高二 · 度量几何学
11. 如图所示, 在山顶铁塔上 $B$ 处测得地面上一点 $A$ 的俯角为 $\alpha$, 在塔底 $C$ 处测得 $A$处的俯角为 $\beta$.已知铁塔 $B C$ 部分的高为 $h$, 求山高 $C D$.

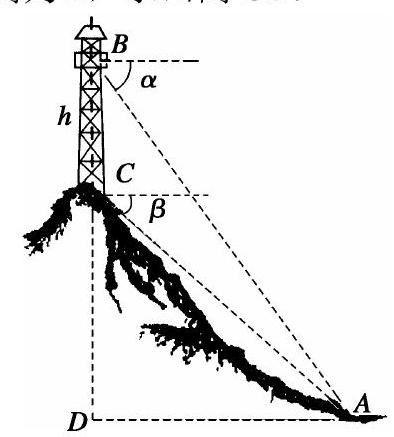
答案: 在 $\triangle A B C$ 中, $\angle B C A=90^{\circ}+\beta$,

$\angle A B C=90^{\circ}-\alpha$,

$\angle B A C=\alpha-\beta, \angle C A D=\beta$.

根据正弦定理得: $\frac{A C}{\sin \angle A B C}=\frac{B C}{\sin \angle B A C}$,

即 $\frac{A C}{\sin \left(90^{\circ}-\alpha\right)}=\frac{B C}{\sin (\alpha-\beta)}$,

$\therefore A C=\frac{B C \cos \alpha}{\sin (\alpha-\beta)}$

$=\frac{h \cos \alpha}{\sin (\alpha-\beta)}$.

在 Rt $\triangle A C D$ 中, $C D=A C \sin \angle C A D=A C \sin \beta$

$=\frac{h \cos \alpha \sin \beta}{\sin (\alpha-\beta)}$.

即山高 $C D$ 为 $\frac{h \cos \alpha \sin \beta}{\sin (\alpha-\beta)}$.